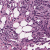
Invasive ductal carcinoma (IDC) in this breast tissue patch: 1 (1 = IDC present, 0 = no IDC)